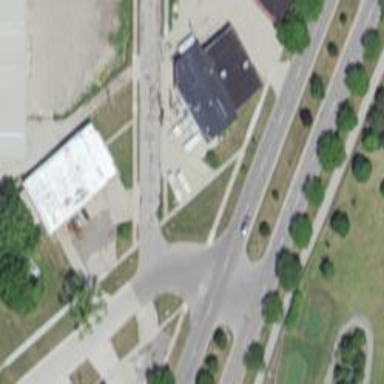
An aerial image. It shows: Unclassified road with separate sidewalk.